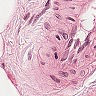
Metastatic tissue present: no